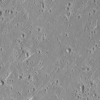
Atmospheric dust classification: not_dusty